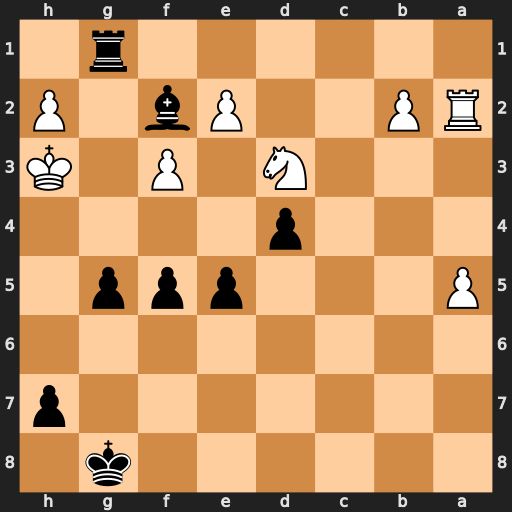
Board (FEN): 6k1/7p/8/P3ppp1/3p4/3N1P1K/RP2Pb1P/6r1
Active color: b
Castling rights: -
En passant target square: -
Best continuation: g4+ fxg4 fxg4#